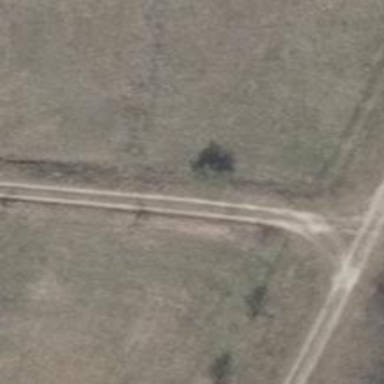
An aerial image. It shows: Dirt track road with grade 4 tracktype.